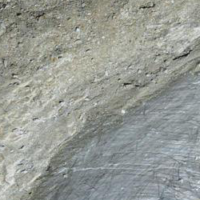
EUNIS habitat code: 49
Species observed at this site:
Aquila chrysaetos